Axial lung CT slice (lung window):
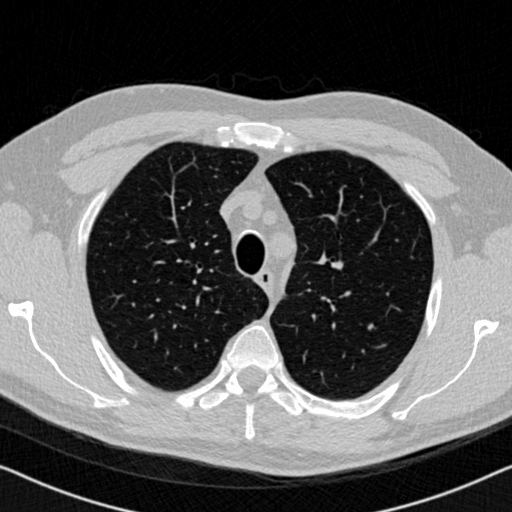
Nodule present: no